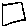
Label: square